Question: I have a View Controller "VCInicio", that has a TableView in his View, the Cells for that TableView are in a .xib format, the cells has a custom class called "CustomiseTableViewCell", inside there I have logic that gets and print a String (Phone Number) every time I click on a RadioButton, it prints its Phone Number, I'm able to print the value (From CustomiseTableViewCell Class) and see the value on console, but I need to send that value back to "VCInicio" so I can manipulate it from that Controller. I've seen lots of examples that suggest to use Protocols but I haven't been able to make them work.

: Because of the structure I'm using, I can't work with , hence I'm working with the Selection of the Radio Button instead of the selection of the cell.
"" TableView Custom Class (Child Class)
'''
//Protocol Implementation
protocol CustomiseTableViewCellDelegate {
func onPhoneNumberClicked(_ cell: CustomiseTableViewCell, phoneNumber: String?)
}
class CustomiseTableViewCell: UITableViewCell {
var delegate: CustomiseTableViewCellDelegate?
var phone: String?
override func awakeFromNib() {
super.awakeFromNib()
...
}
//Here I get and send the phoneNumber
@objc func radioButtonTapped(_ radioButton: UIButton) {
...
phone = itemLabel.text!
self.delegate?.onPhoneNumberClicked(self, phoneNumber: phone!)
...
}
}
'''
"" View Controller
'''
class VCInicio: UIViewController, UITableViewDelegate, UITableViewDataSource, CustomiseTableViewCellDelegate {
func onPhoneNumberClicked(_ cell: CustomiseTableViewCell, phoneNumber: String?) {
//Here I print the phoneNumber
print("From VCInicio", phoneNumber)
}
func tableView(_ tableView: UITableView, cellForRowAt indexPath: IndexPath) -> UITableViewCell {
var cell = tableView.dequeueReusableCell(withIdentifier: "phoneCell", for: indexPath) as! CustomiseTableViewCell
cell.delegate = self
...
//cell data config
...
return cell
}
}
'''
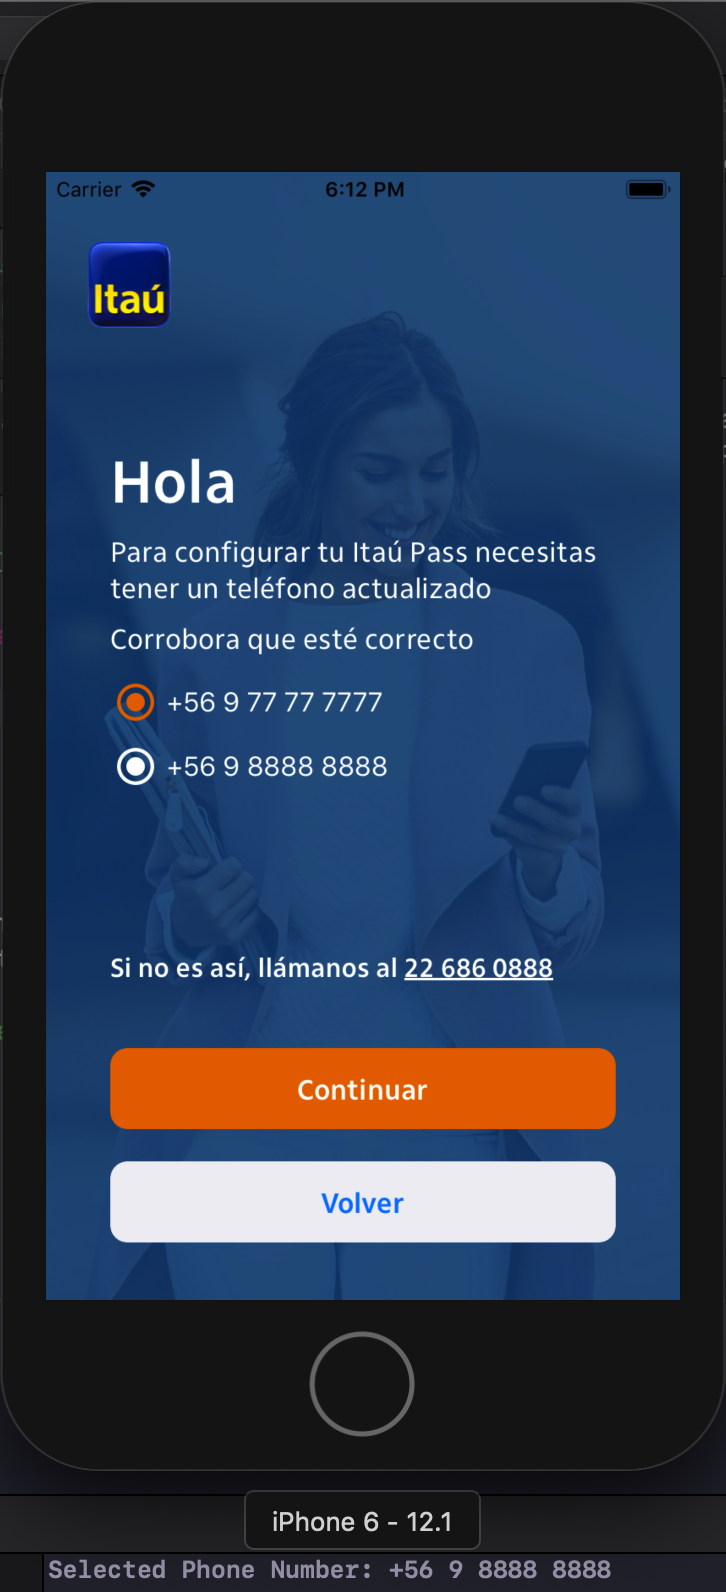
Answer: If you don't want to use custom protocols:
Assuming you have the numbers stored in some model in variable 'phoneNumbers: [String]'
1. Make your VC table view delegate:
'''
self.tableView.delegate = self
'''
1. Extend ViewController to conform UITableViewDelegate protocol
'''
class VCInicio: UIViewController, UITableViewDelegate {
//...
}
'''
1. Implement func tableView(UITableView, didSelectRowAt: IndexPath) and use selected cell phone value to manipulate it later
'''
class VCInicio: UIViewController, UITableViewDelegate {
//...
override func tableView(_ tableView: UITableView, didSelectRowAt indexPath: IndexPath) {
let selectedPhoneNumber = self.model.phoneNumbers[indexPath.row]
// manipulate selectedPhoneNumber
}
}
'''
---
With protocols:
1. Define cell delegate and use it in the method for click
'''
protocol CustomiseTableViewCellDelegate: class {
func onPhoneNumberClicked(_ cell: CustomiseTableViewCell, phoneNumber: String?)
}
class CustomiseTableViewCell: UITableViewCell {
weak var delegate: CustomiseTableViewCellDelegate?
// ... rest of your cell class
func onPhoneClicked() {
// this is the function where you have code to print the number to console
print(self.phoneNumberLabel.text)
self.delegate?.onPhoneNumberClicked(self, self.phoneNumberLabel.text)
}
}
'''
1. In your UITableViewDataSource method for creating cells make VCInicio as cell's delegate
'''
override func tableView(_ tableView: UITableView, cellForRowAt indexPath: IndexPath) -> UITableViewCell {
// assuming you have your cell here
cell.delegate = self
return cell
}
'''
1. Make your VC conform to CustomiseTableViewCellDelegate protocol
'''
class VCInicio: UIViewController, CustomiseTableViewCellDelegate {
//...
override func onPhoneNumberClicked(_ cell: CustomiseTableViewCell, phoneNumber: String?) {
// manipulate phoneNumber
}
}
'''